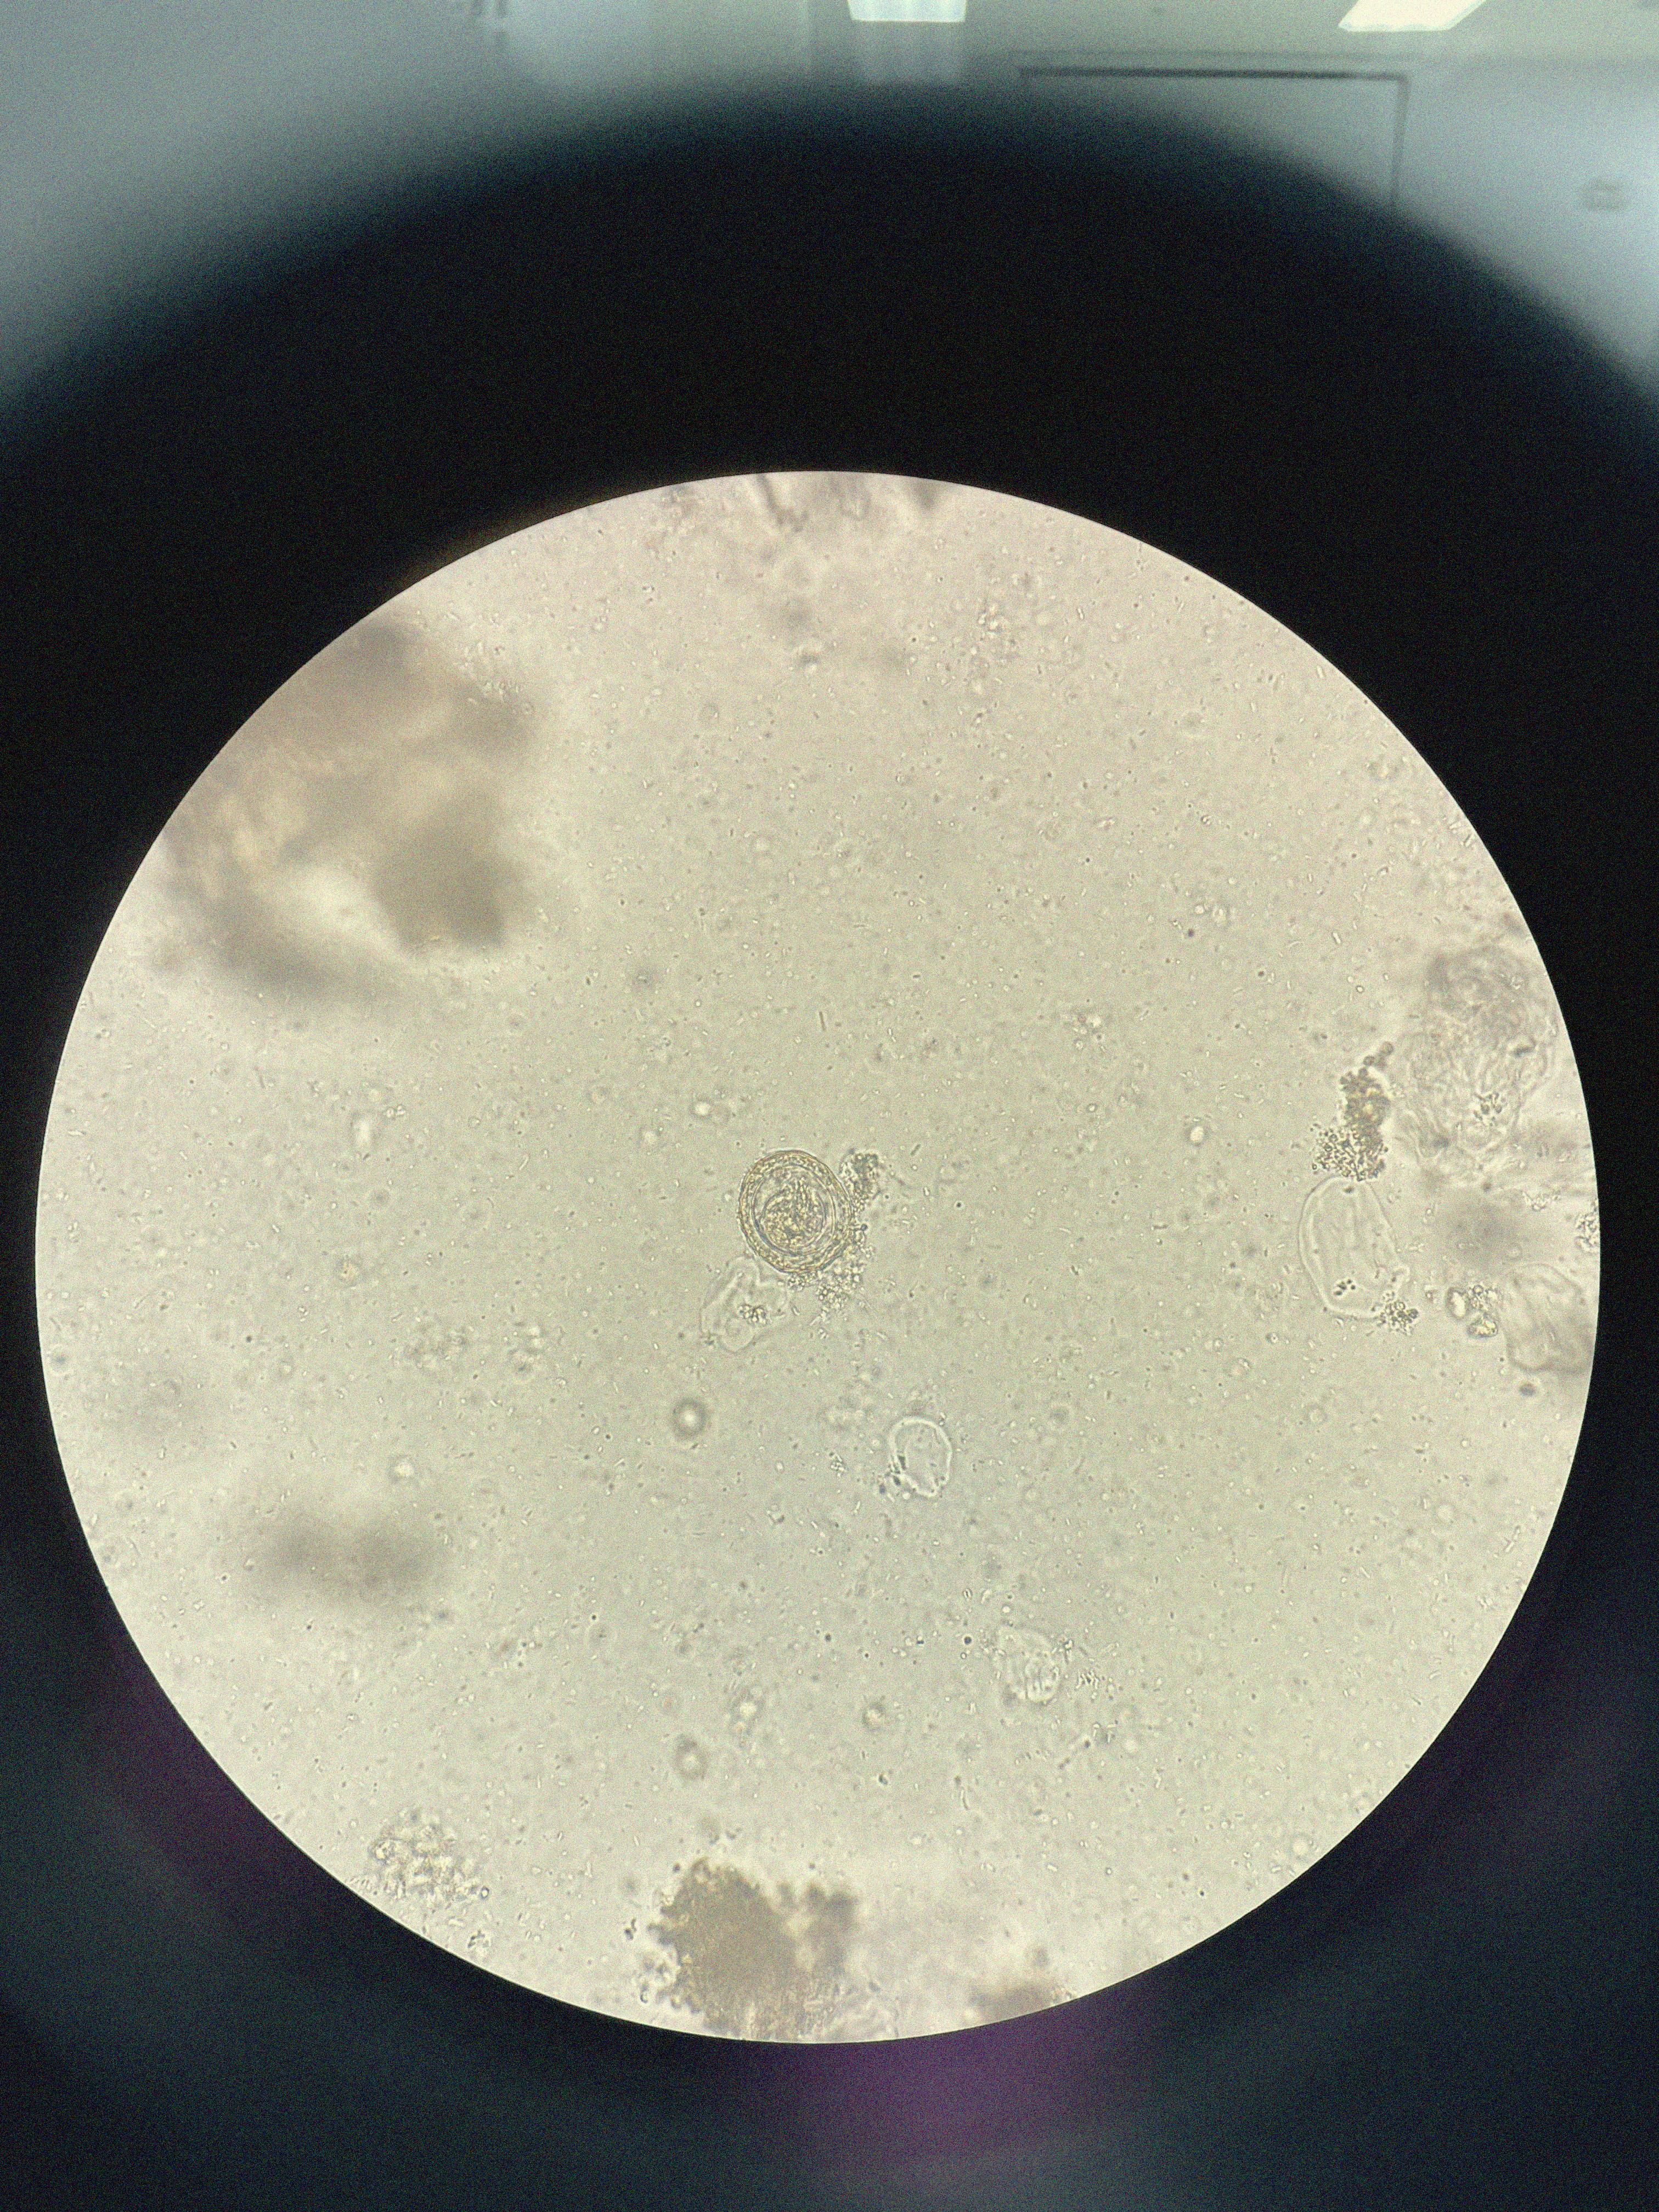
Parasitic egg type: Hymenolepis nana